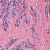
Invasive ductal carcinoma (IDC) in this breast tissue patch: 1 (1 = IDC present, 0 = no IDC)